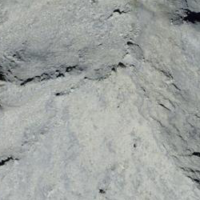
EUNIS habitat code: 48
Species observed at this site:
Geum reptans